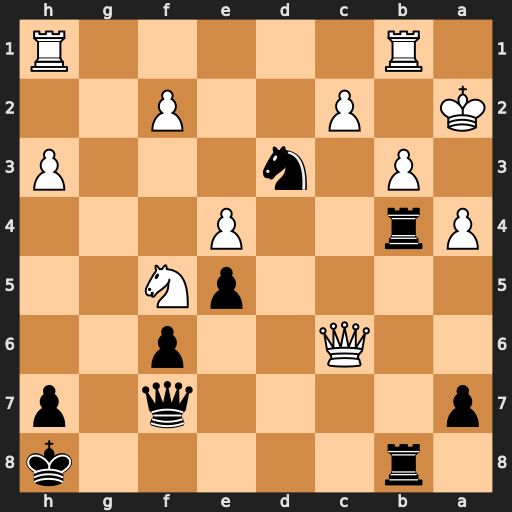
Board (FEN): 1r5k/p4q1p/2Q2p2/4pN2/Pr2P3/1P1n3P/K1P2P2/1R5R
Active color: b
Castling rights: -
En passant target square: -
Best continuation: Rxb3 Rxb3 Nb4+ Kb1 Nxc6 Rxb8+ Nxb8